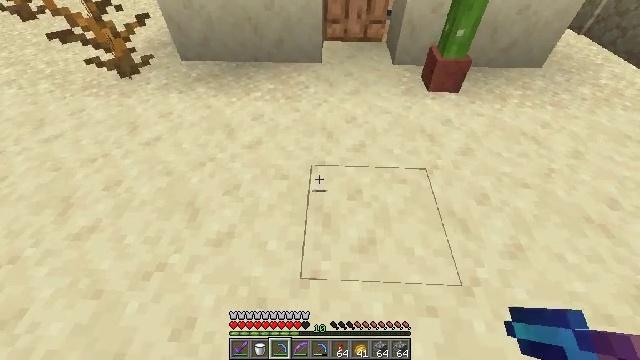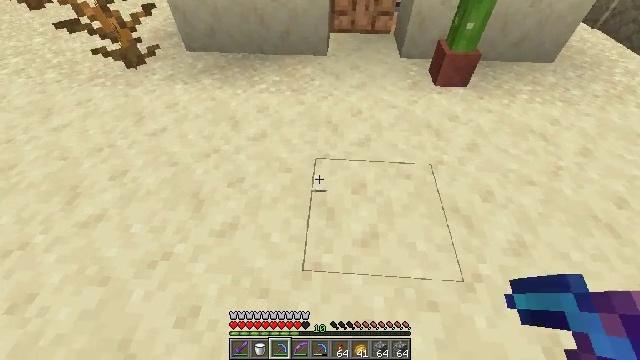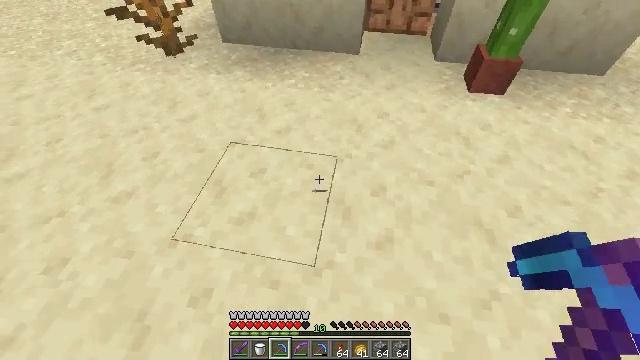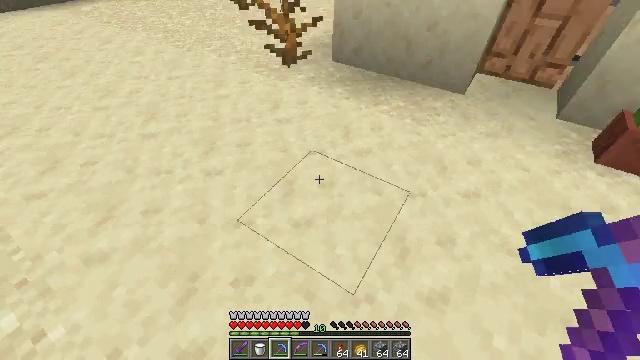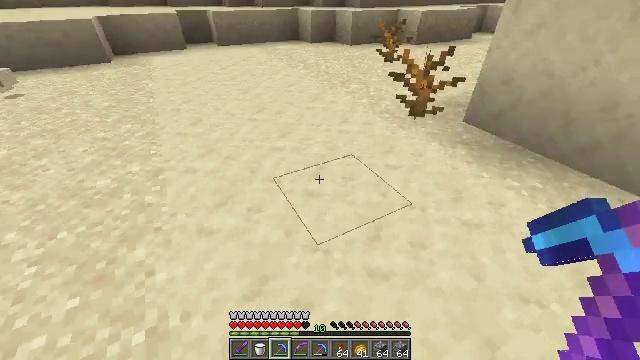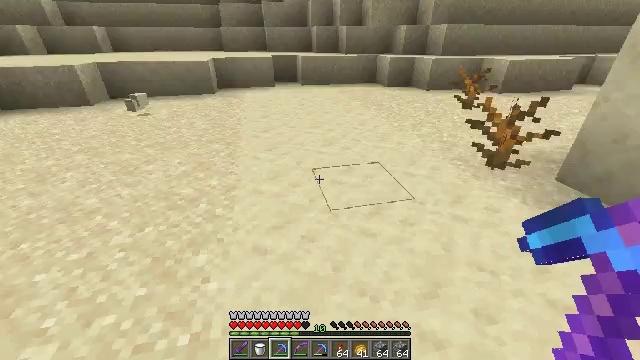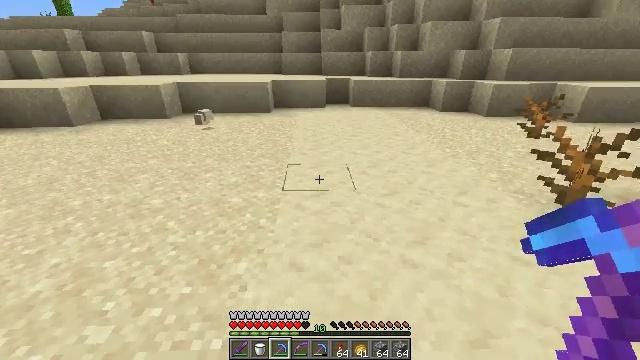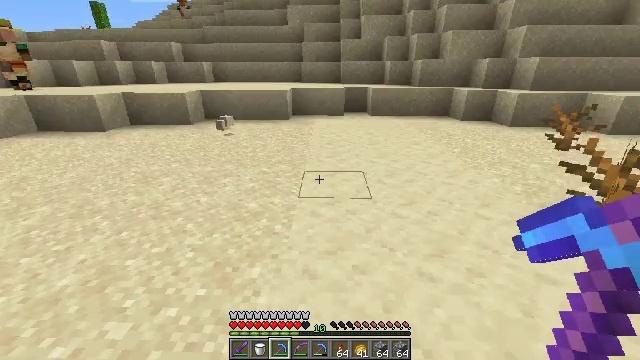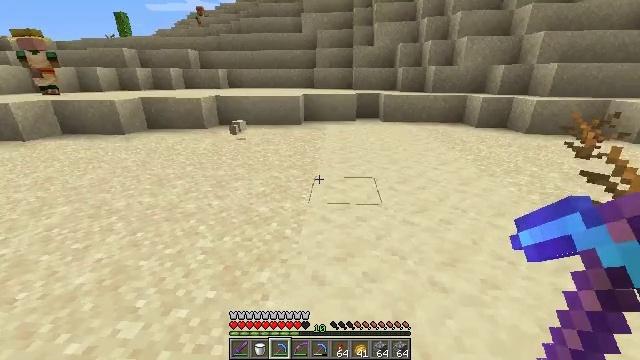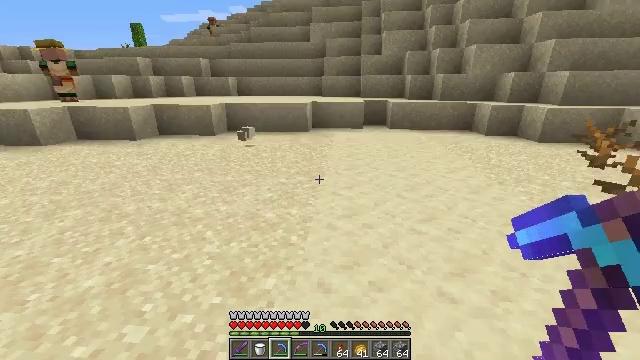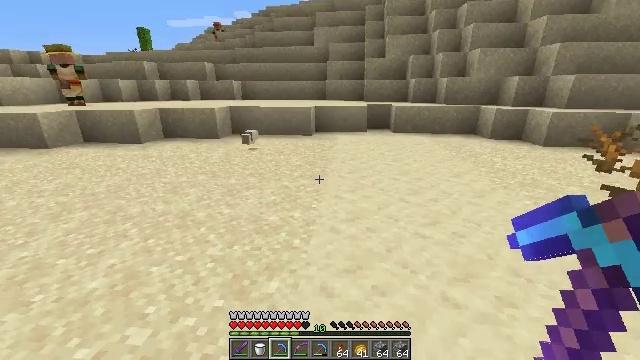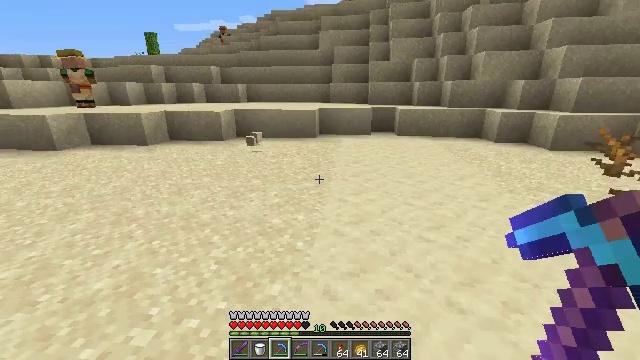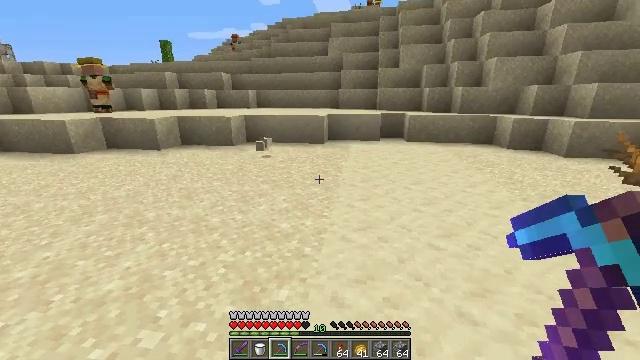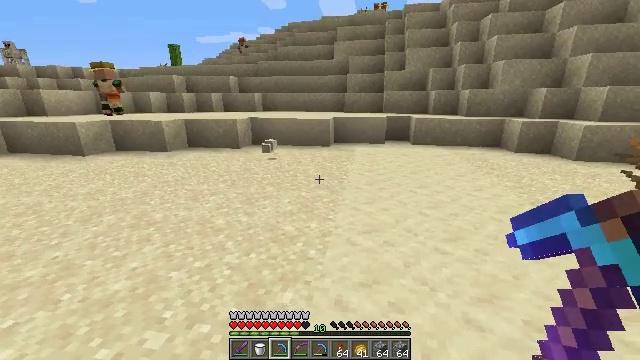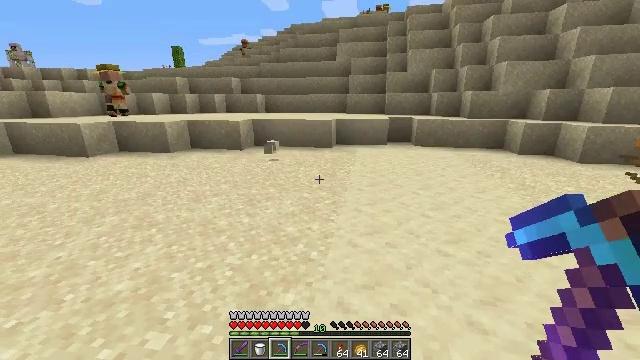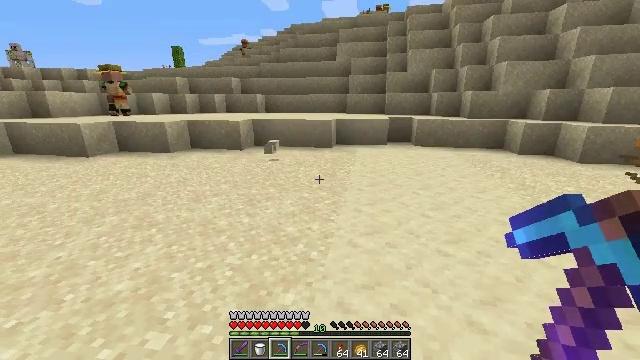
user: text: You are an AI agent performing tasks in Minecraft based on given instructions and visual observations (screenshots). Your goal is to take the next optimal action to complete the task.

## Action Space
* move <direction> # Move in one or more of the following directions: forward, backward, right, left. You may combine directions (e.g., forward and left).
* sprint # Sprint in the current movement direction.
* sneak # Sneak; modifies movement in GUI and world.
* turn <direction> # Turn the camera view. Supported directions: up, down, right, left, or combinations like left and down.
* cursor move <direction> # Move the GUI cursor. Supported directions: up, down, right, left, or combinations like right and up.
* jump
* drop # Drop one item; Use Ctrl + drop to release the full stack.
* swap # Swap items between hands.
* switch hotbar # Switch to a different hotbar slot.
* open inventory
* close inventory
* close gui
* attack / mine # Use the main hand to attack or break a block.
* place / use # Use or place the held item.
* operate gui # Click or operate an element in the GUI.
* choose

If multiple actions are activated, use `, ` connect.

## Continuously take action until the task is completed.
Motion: motion action
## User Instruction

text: Gather hay blocks from the farm.
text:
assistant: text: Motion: turn left and down
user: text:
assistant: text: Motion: turn left
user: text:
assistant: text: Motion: turn left and up
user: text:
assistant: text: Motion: turn left and up
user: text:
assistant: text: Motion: turn left and up
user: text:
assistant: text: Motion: turn left and up
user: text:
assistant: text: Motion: turn left and up
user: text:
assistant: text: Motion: turn left and up
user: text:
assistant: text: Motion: turn left and up
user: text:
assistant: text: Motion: no_op
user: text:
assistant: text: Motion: no_op
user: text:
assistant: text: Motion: turn left and up
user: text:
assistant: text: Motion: turn left
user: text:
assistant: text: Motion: no_op
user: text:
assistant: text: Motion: no_op
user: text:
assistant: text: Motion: no_op
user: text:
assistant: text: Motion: no_op
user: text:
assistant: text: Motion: no_op
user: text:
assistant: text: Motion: turn left
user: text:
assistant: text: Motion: turn left
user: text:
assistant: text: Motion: no_op
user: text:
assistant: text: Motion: no_op
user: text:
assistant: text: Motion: turn right
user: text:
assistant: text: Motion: turn right and up
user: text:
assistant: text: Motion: turn right
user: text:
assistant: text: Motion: turn right
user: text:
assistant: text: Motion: turn right
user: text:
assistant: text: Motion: turn right
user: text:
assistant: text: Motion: turn right
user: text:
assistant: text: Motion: turn right